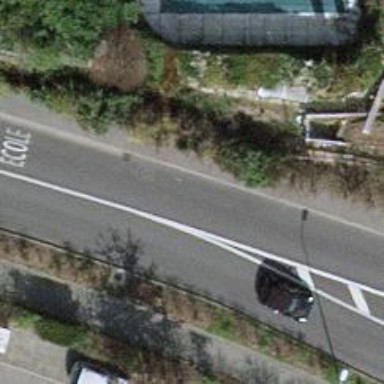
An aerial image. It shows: Asphalt sidewalk along the footway.